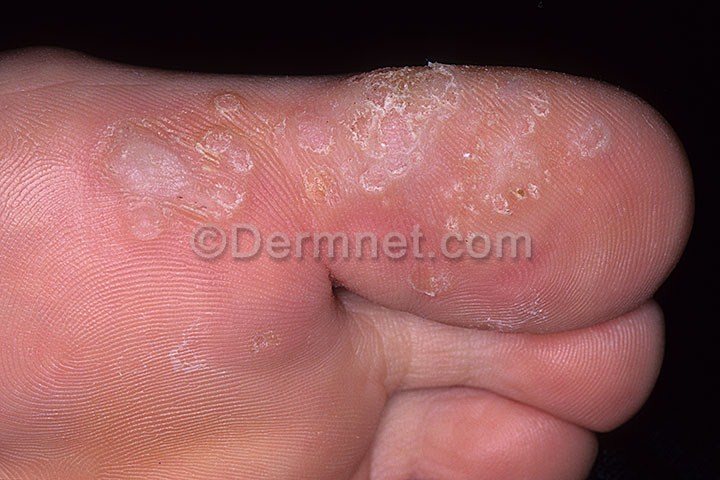
Disease: Warts Molluscum and other Viral Infections